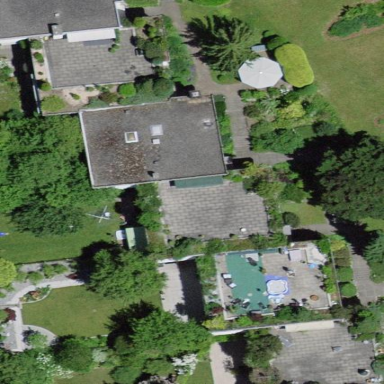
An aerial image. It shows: Terrace building with flat roof.